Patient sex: F
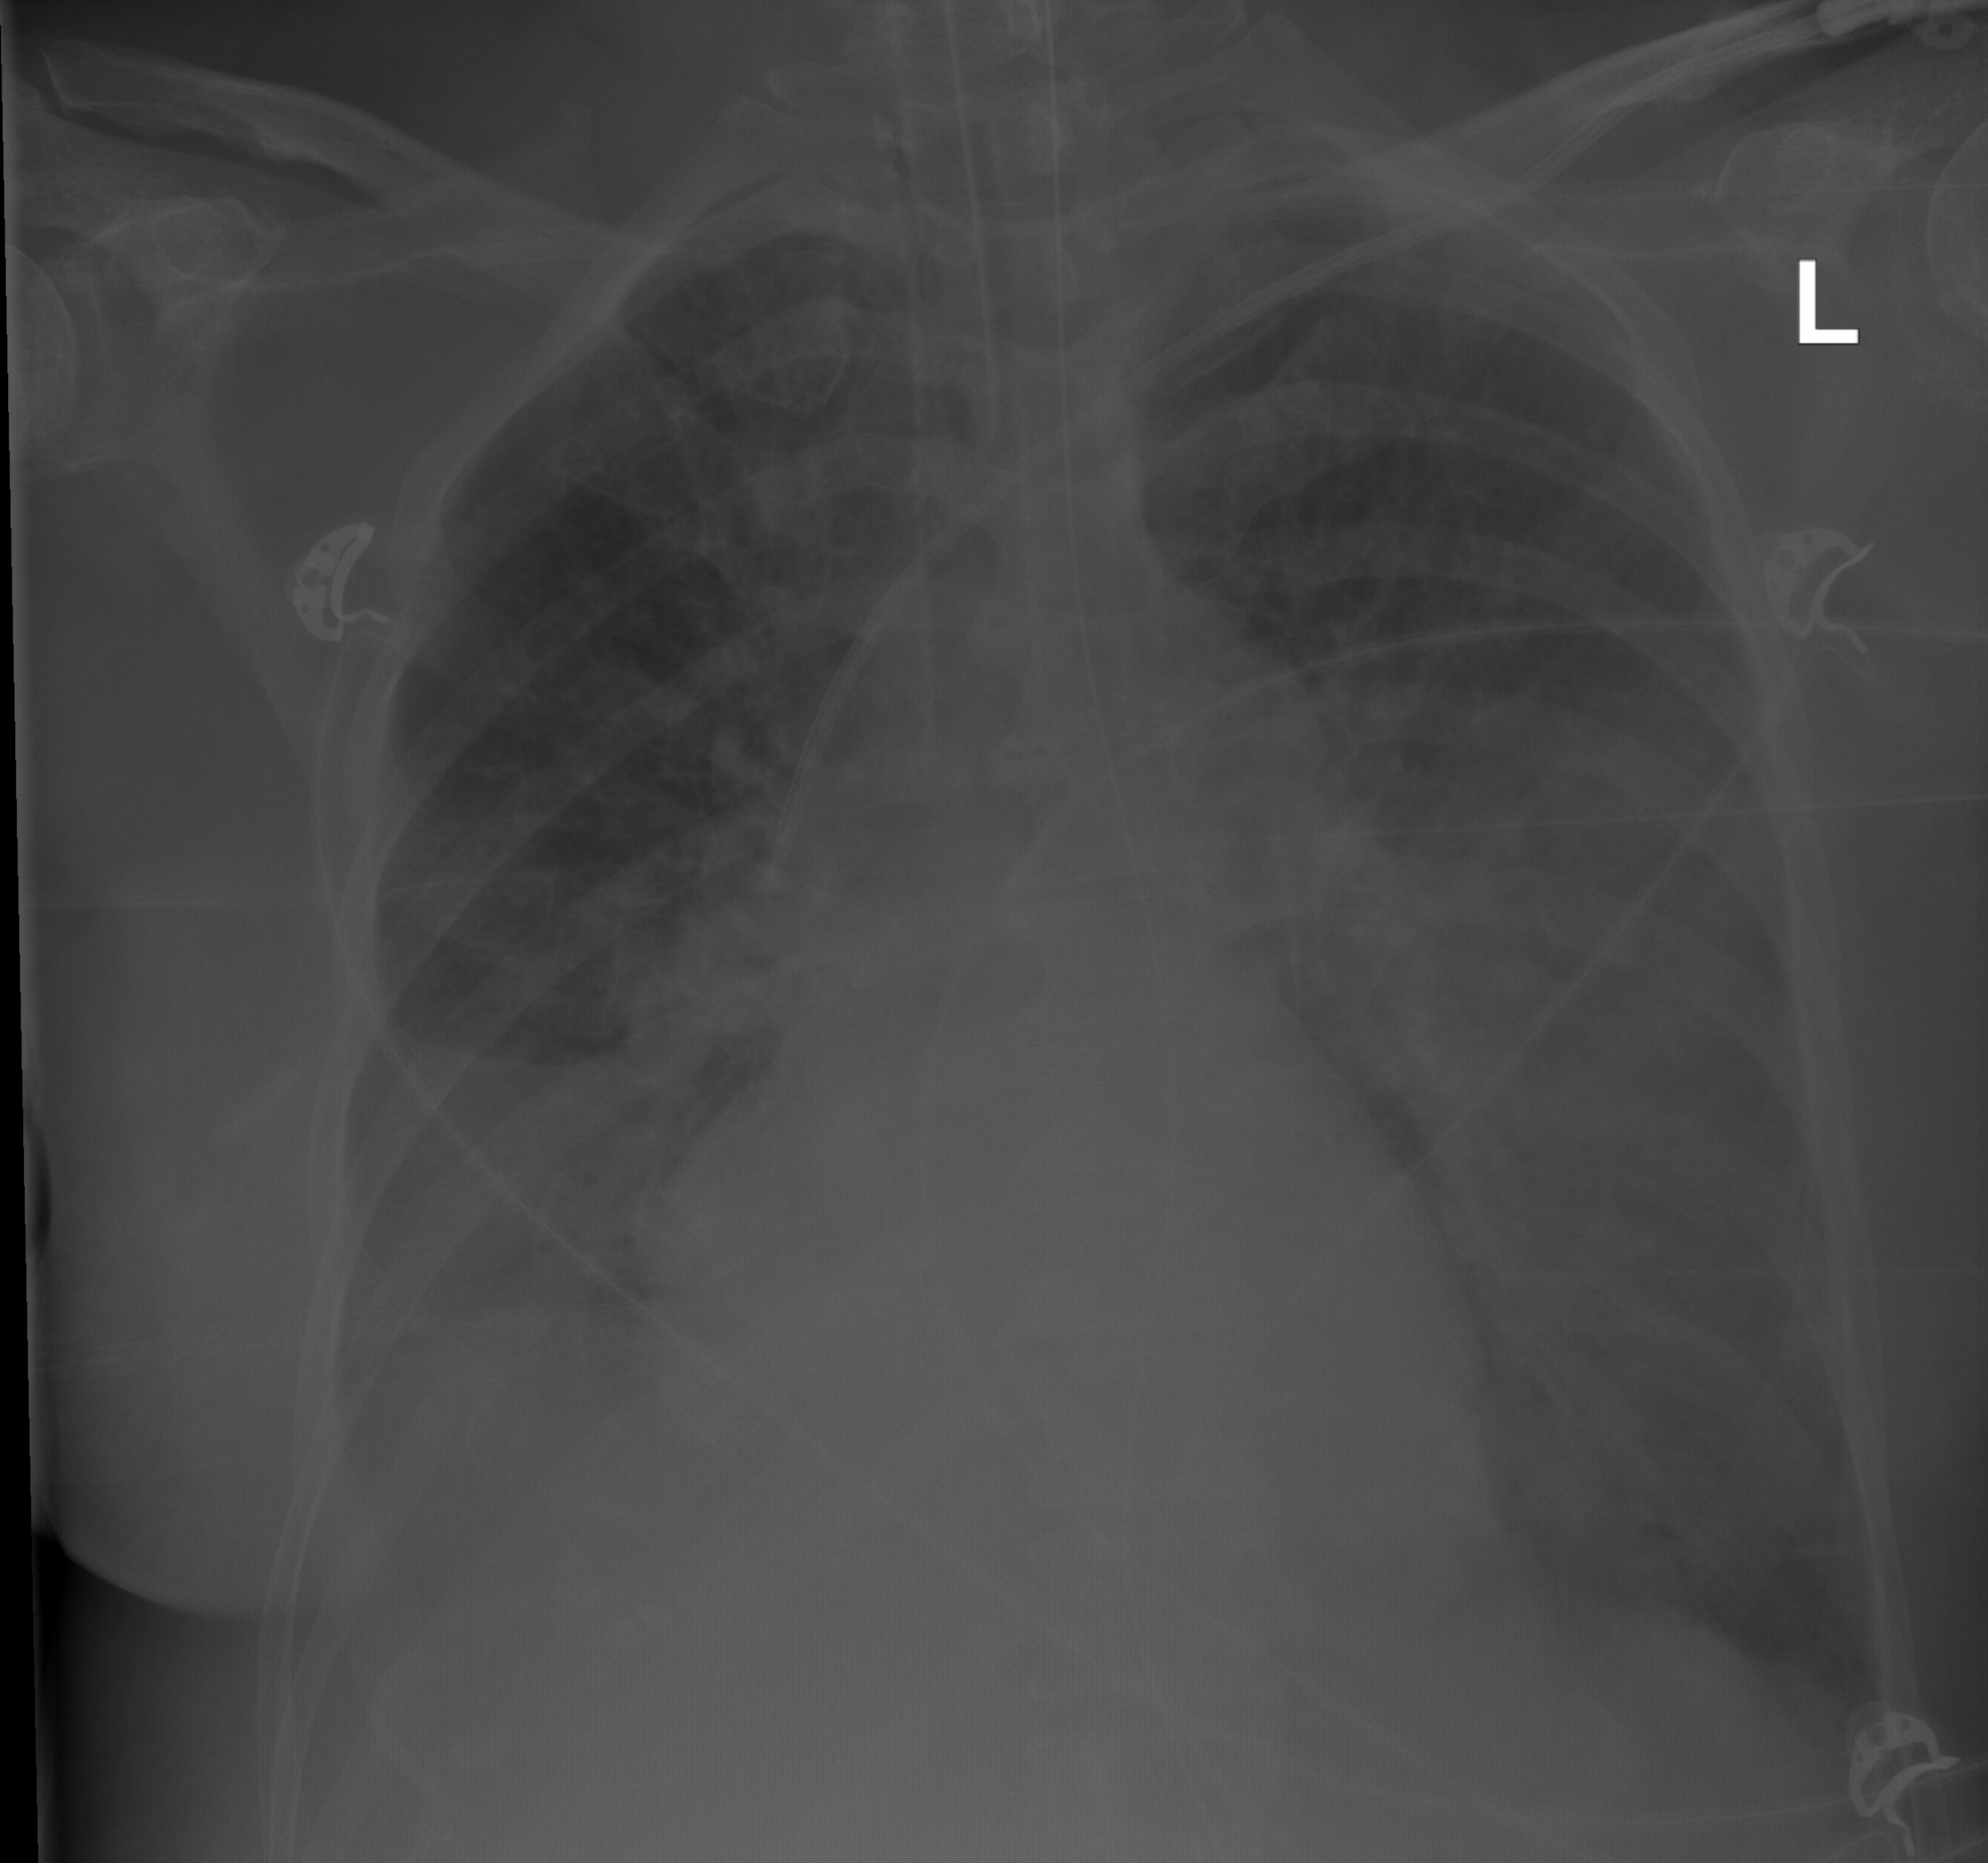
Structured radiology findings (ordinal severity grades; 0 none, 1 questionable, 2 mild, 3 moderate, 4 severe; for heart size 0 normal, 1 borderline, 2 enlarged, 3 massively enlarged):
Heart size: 0
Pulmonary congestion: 0
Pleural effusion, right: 2
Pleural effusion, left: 2
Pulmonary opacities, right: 1
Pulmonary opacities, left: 2
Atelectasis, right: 2
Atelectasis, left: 3